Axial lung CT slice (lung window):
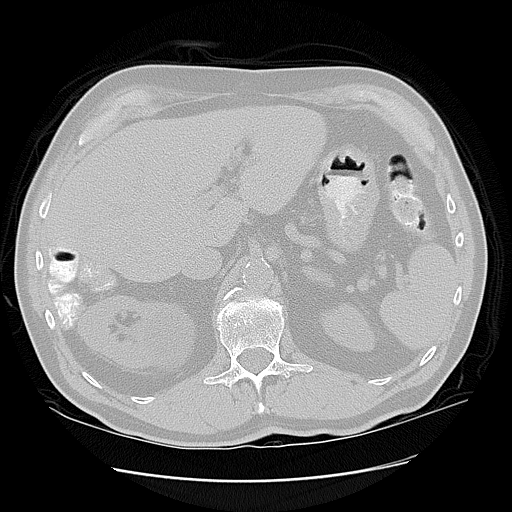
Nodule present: no